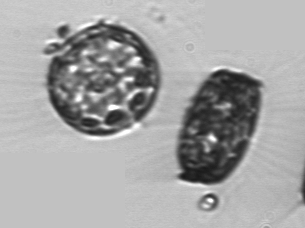
Label: Thalassiosira